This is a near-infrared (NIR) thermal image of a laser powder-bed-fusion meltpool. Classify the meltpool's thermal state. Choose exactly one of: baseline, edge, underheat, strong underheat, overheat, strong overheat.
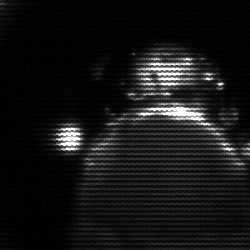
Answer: edge